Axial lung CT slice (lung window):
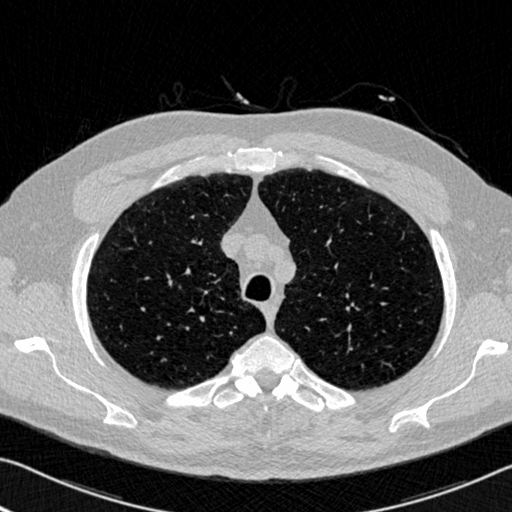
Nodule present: no